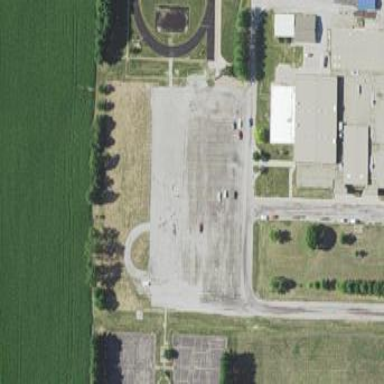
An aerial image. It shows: Parking area.